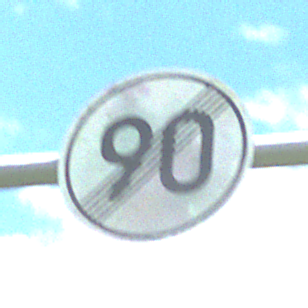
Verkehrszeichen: EndeGeschwindigkeit90
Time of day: Midday
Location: Outdoor (Nature)
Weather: PartlyCloudy
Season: NotSpecified
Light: Natural